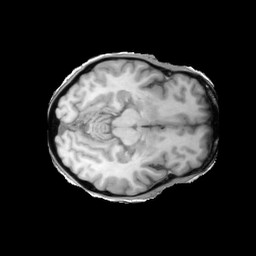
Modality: T1w
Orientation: axial
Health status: ill
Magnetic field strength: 3 T